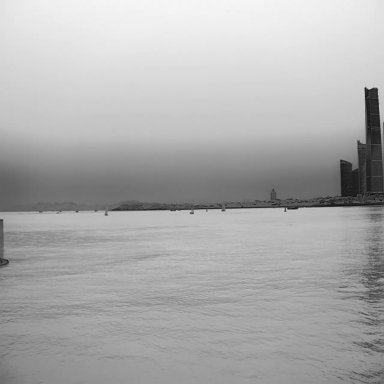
There is a container_ship in the infrared image.